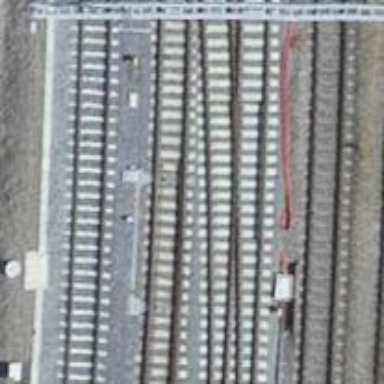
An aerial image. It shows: Railway siding with one electrified track and contact line for powering the train.